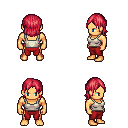
a pixel art fantasy rpg character, male body template, human, tanned skin, white pirate shirt, red pants, ruby red long bangs hairstyle, four views (front, back, left, right), 2x2 character sprite sheet, small pixel art, hard edges, no anti-aliasing